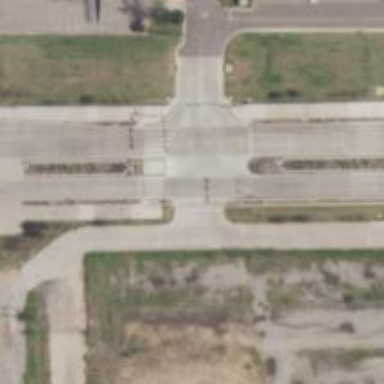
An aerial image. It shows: Crossing on the cycleway.